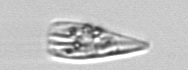
Label: Licmophora